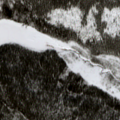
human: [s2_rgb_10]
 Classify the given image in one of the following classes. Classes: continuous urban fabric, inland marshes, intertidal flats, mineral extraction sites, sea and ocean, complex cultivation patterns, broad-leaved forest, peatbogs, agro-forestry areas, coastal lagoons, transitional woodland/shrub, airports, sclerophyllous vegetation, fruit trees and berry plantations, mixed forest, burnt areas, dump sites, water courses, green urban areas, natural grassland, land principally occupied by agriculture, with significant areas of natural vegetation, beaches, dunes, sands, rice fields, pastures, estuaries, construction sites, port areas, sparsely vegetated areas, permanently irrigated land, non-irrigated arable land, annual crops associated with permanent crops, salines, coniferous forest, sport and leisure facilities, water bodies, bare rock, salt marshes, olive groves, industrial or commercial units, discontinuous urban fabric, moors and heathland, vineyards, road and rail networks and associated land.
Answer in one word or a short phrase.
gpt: coniferous forest, water bodies